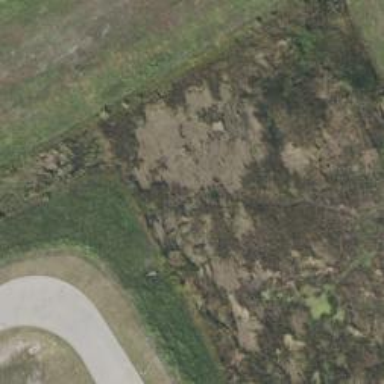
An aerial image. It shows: Grassy plot in zoning area.